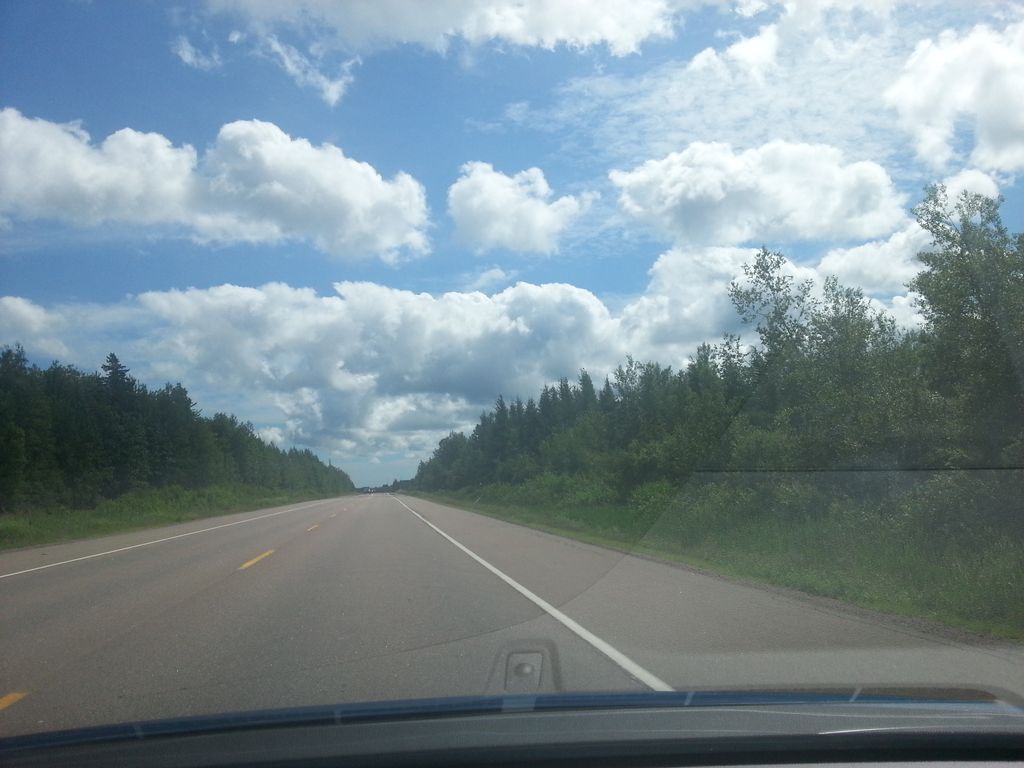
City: charlottetown